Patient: sex M, age 61
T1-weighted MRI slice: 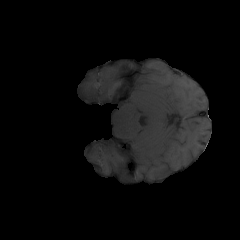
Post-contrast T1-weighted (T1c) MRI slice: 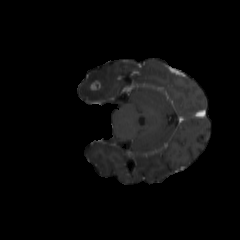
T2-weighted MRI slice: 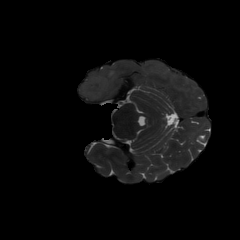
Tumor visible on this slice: yes
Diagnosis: Glioblastoma, IDH-wildtype
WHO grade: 4